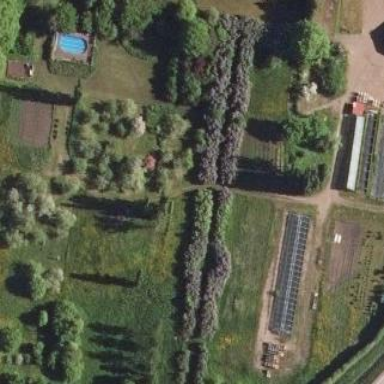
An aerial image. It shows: Orchard.